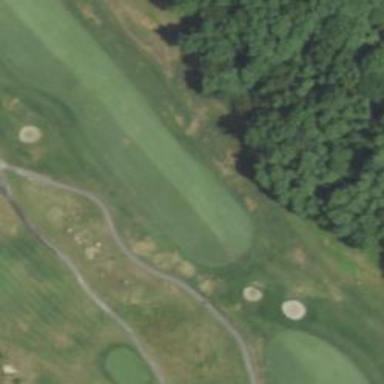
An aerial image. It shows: Golf hole.